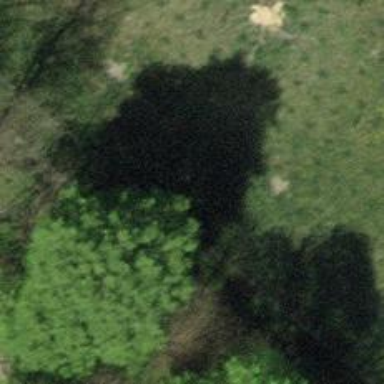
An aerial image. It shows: Needle-leaved tree in nature.